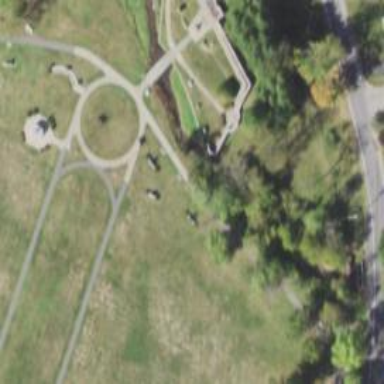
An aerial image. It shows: Historical war memorial.